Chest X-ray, AP view. Patient: 18 years old, sex F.
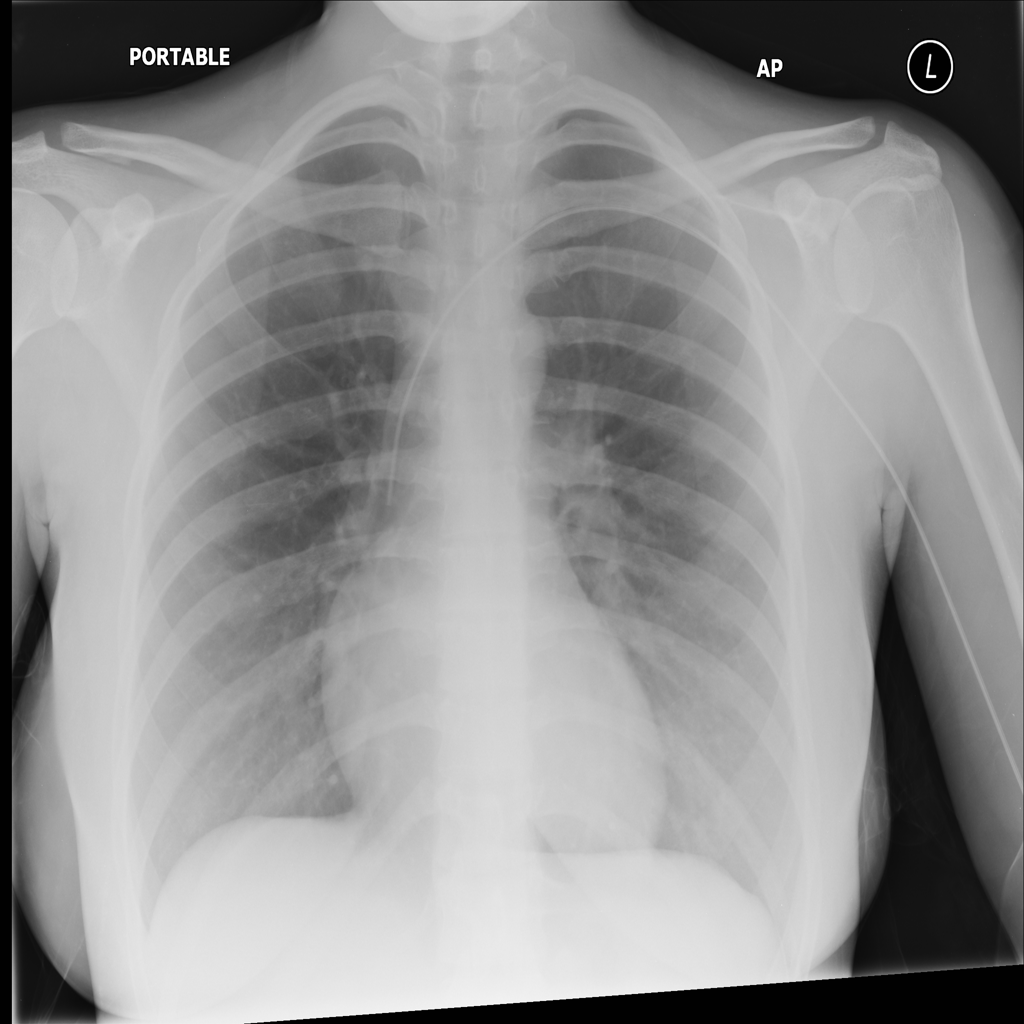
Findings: No Finding